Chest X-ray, PA view. Patient: 69 years old, sex M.
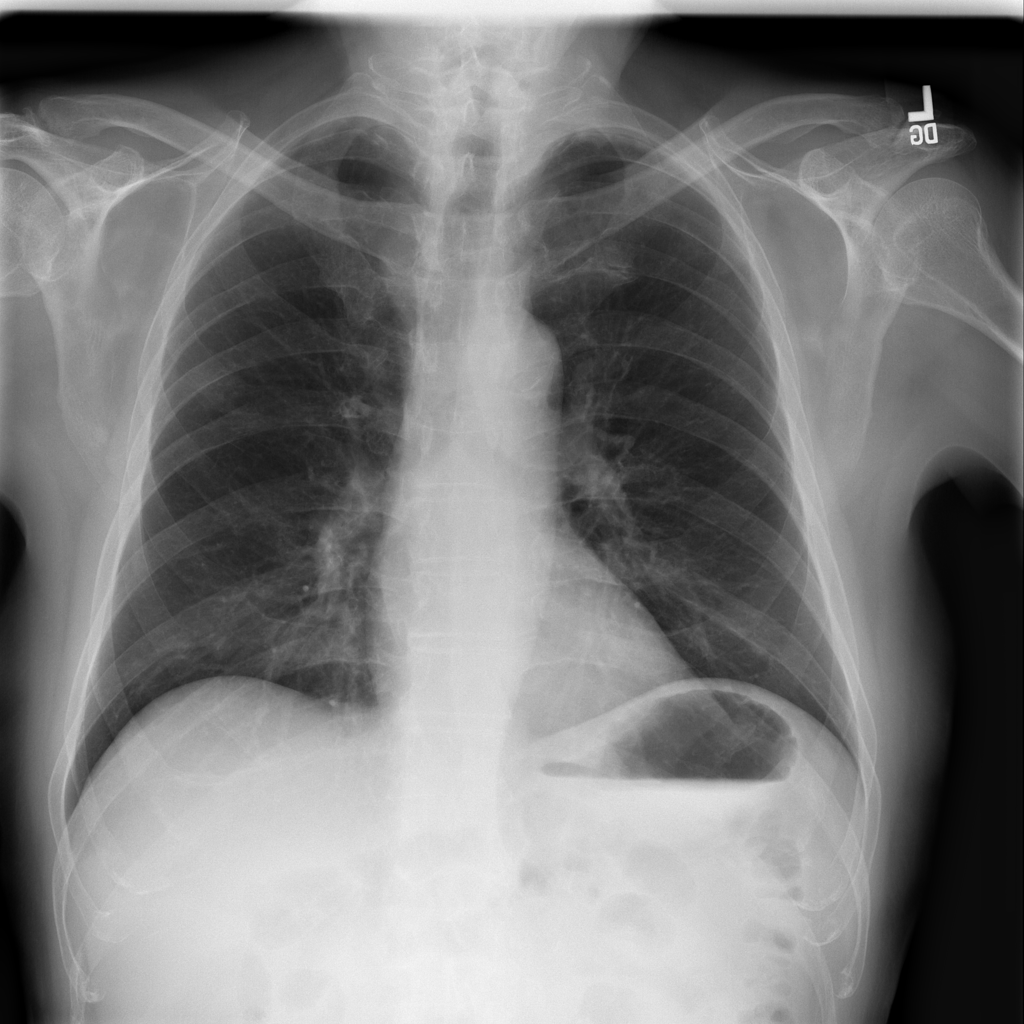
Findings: No Finding